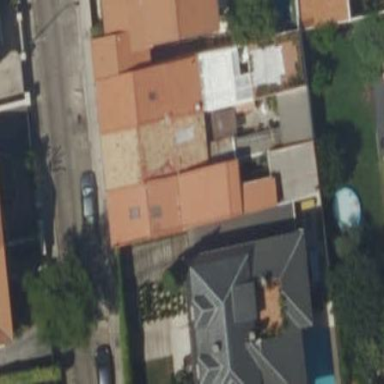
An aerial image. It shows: White house with gabled roof made of brown tiles. The roof is oriented across the building.